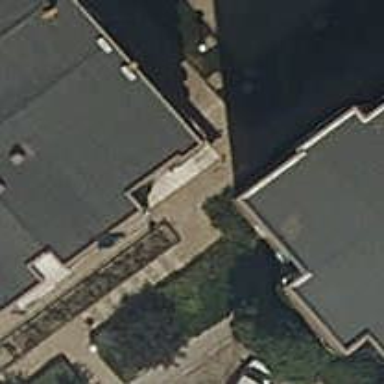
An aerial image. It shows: Sidewalk made of paving stones.